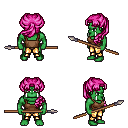
a pixel art fantasy rpg character, male body template, orc, green skin, brown pirate shirt, gold greaves, pink princess hairstyle, spear, four views (front, back, left, right), 2x2 character sprite sheet, small pixel art, hard edges, no anti-aliasing